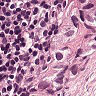
Metastatic tissue present: yes